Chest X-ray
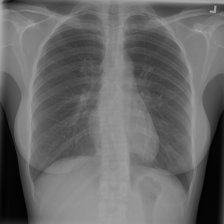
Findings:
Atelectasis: negative
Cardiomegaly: negative
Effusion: negative
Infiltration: negative
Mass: negative
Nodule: negative
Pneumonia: negative
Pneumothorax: negative
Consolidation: negative
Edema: negative
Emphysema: negative
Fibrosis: negative
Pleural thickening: negative
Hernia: negative